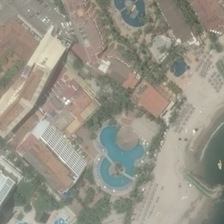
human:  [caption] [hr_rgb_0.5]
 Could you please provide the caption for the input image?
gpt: many buildings with swimming pools are near a beach .

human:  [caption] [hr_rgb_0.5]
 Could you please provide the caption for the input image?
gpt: many buildings with swimming pools are near a beach .

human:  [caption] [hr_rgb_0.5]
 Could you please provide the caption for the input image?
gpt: many buildings with swimming pools are near a beach .

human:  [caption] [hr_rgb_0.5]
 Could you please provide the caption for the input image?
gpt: many buildings with swimming pools are near a beach .

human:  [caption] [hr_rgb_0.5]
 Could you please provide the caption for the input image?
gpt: many buildings with swimming pools are near a beach .